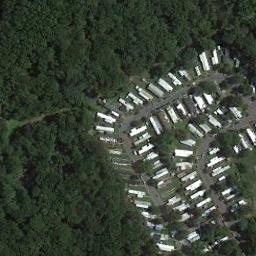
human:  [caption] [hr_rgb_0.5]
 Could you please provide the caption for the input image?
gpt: The mobile home park is on the open place next to some trees .

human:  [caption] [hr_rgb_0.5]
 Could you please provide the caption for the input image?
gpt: There are many trees in the mobile home park .

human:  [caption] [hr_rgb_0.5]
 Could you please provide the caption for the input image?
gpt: There are neat rows of mobile homes on both sides of the road .

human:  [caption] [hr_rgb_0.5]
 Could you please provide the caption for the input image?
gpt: The mobile home park with some neatly arranged white mobile homes is surrounded by a forest .

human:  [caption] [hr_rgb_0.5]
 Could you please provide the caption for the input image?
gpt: There are many white buildings in a mobile home park beside a green forest .